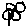
Label: flower